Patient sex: M
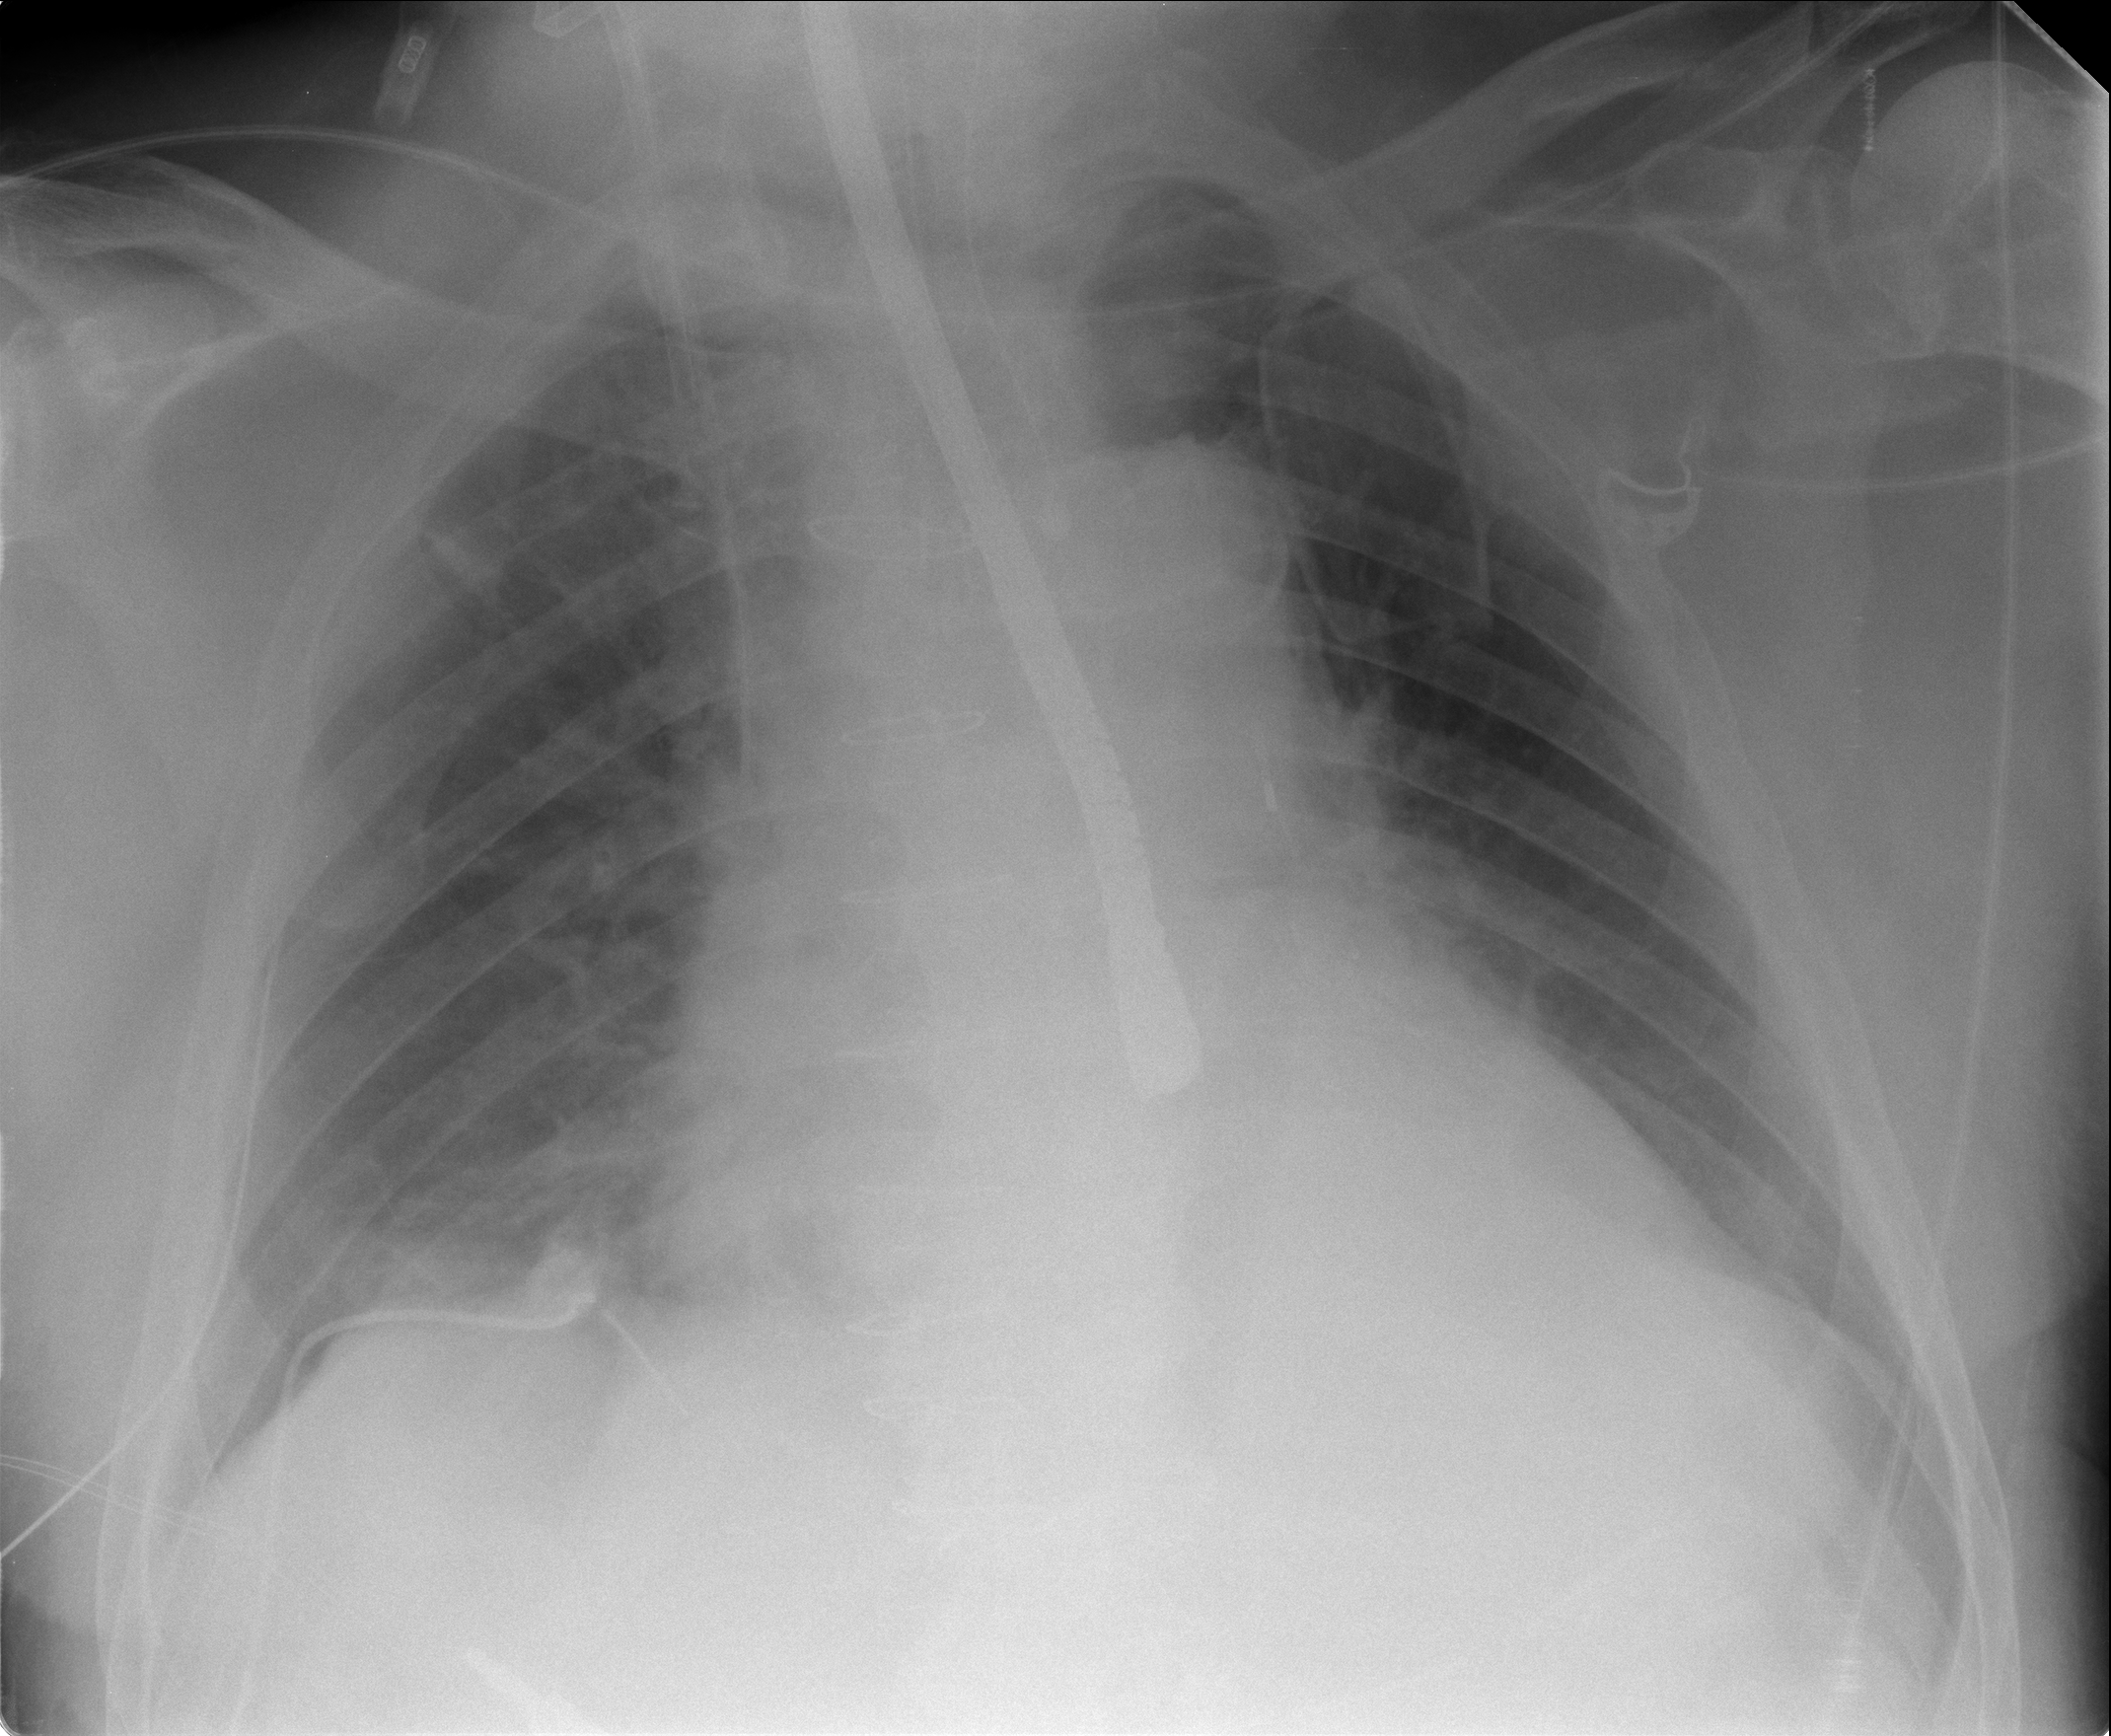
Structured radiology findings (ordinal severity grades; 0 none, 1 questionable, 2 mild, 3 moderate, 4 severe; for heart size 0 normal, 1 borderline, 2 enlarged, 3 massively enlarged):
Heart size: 2
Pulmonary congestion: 0
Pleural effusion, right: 3
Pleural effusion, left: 0
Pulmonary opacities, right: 0
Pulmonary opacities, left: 0
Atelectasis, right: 2
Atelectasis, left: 0